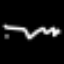
Label: squiggle